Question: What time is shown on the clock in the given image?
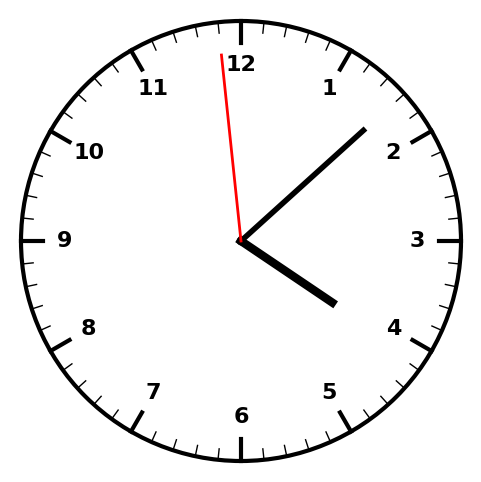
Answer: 04:07:59